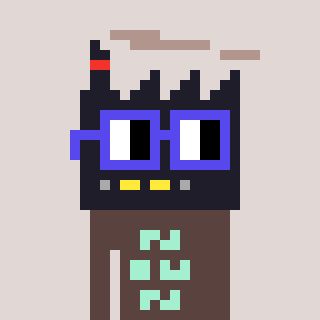
a pixel art character with square blue glasses, a factory-shaped head and a darkbrown-colored body on a warm background